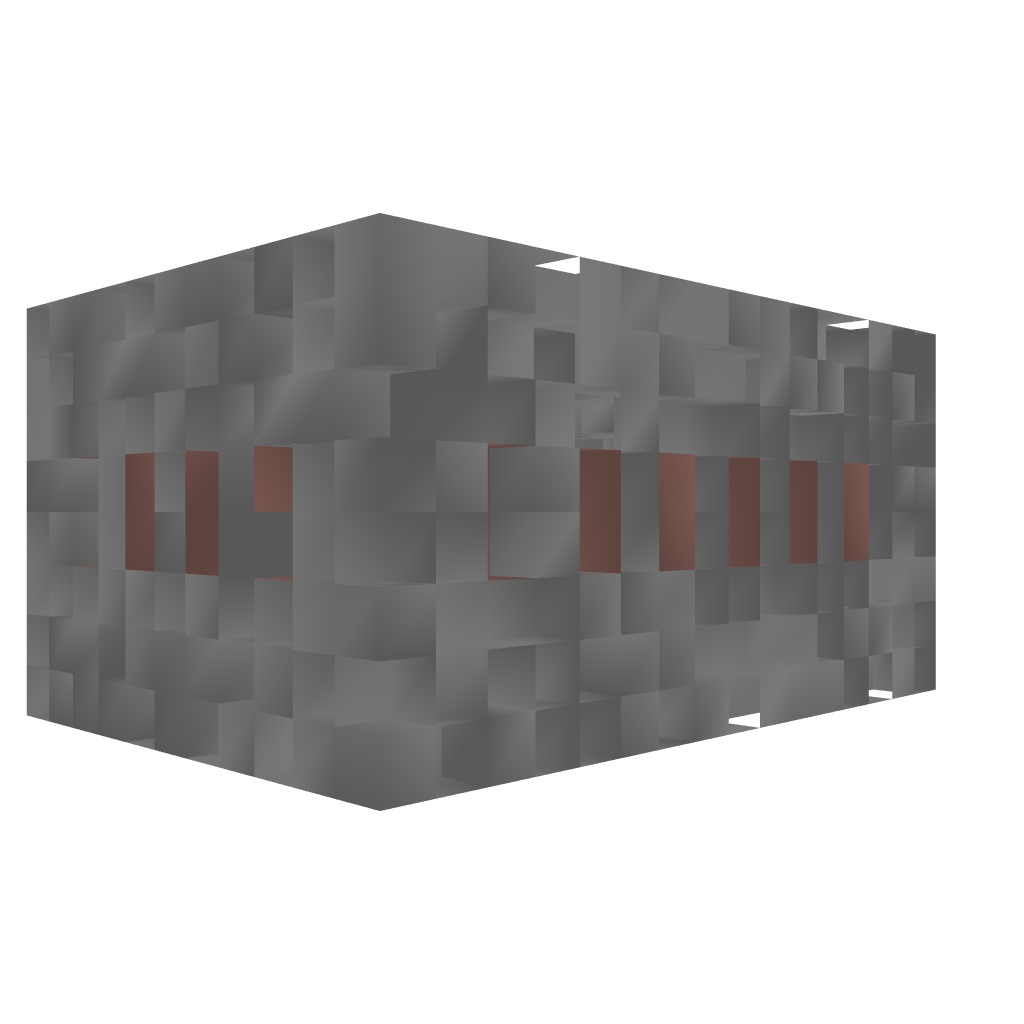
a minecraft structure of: The End Portal Room bad low quality